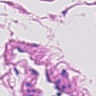
Metastatic tissue present: no